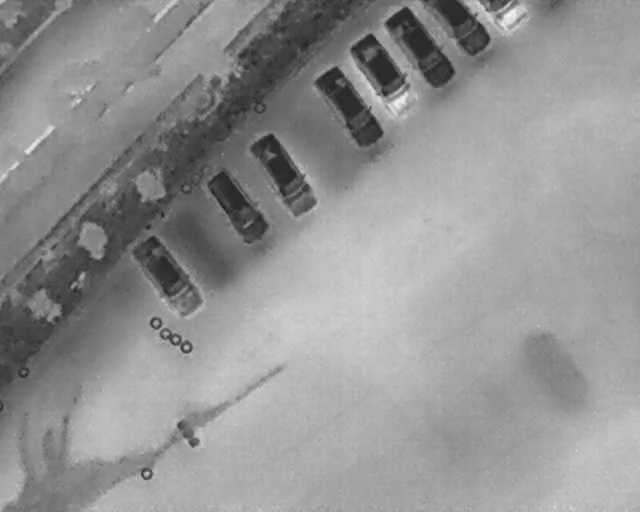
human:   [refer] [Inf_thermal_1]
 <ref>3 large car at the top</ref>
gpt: <box>[[46, 17, 61, 24, 143], [52, 10, 67, 18, 143], [58, 5, 72, 12, 141]]</box>